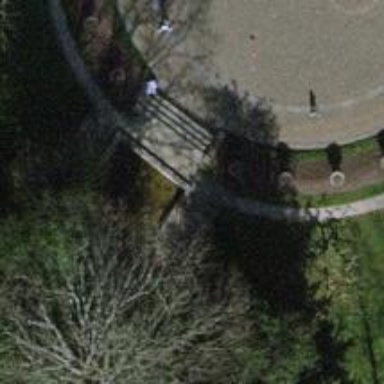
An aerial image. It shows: Fountain.